Interaction volume radius: 5 \u00c5
Interaction volume height: 25 \u00c5
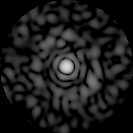
Disorder parameter: 0.8358